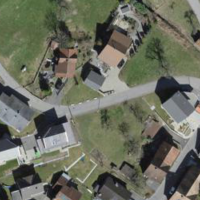
EUNIS habitat code: 55
Species observed at this site:
Geranium columbinum